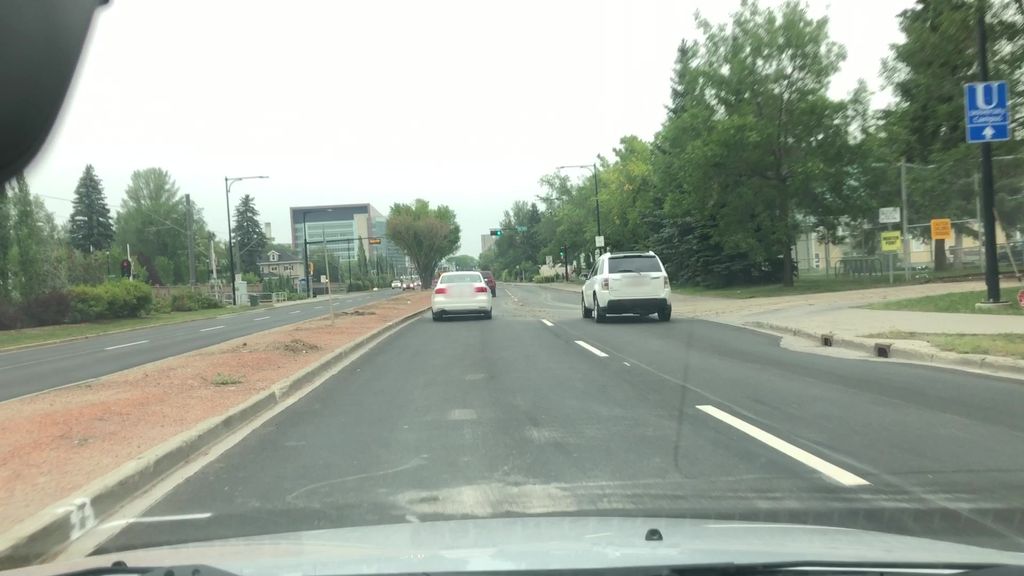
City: edmonton